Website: lowes
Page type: review-order
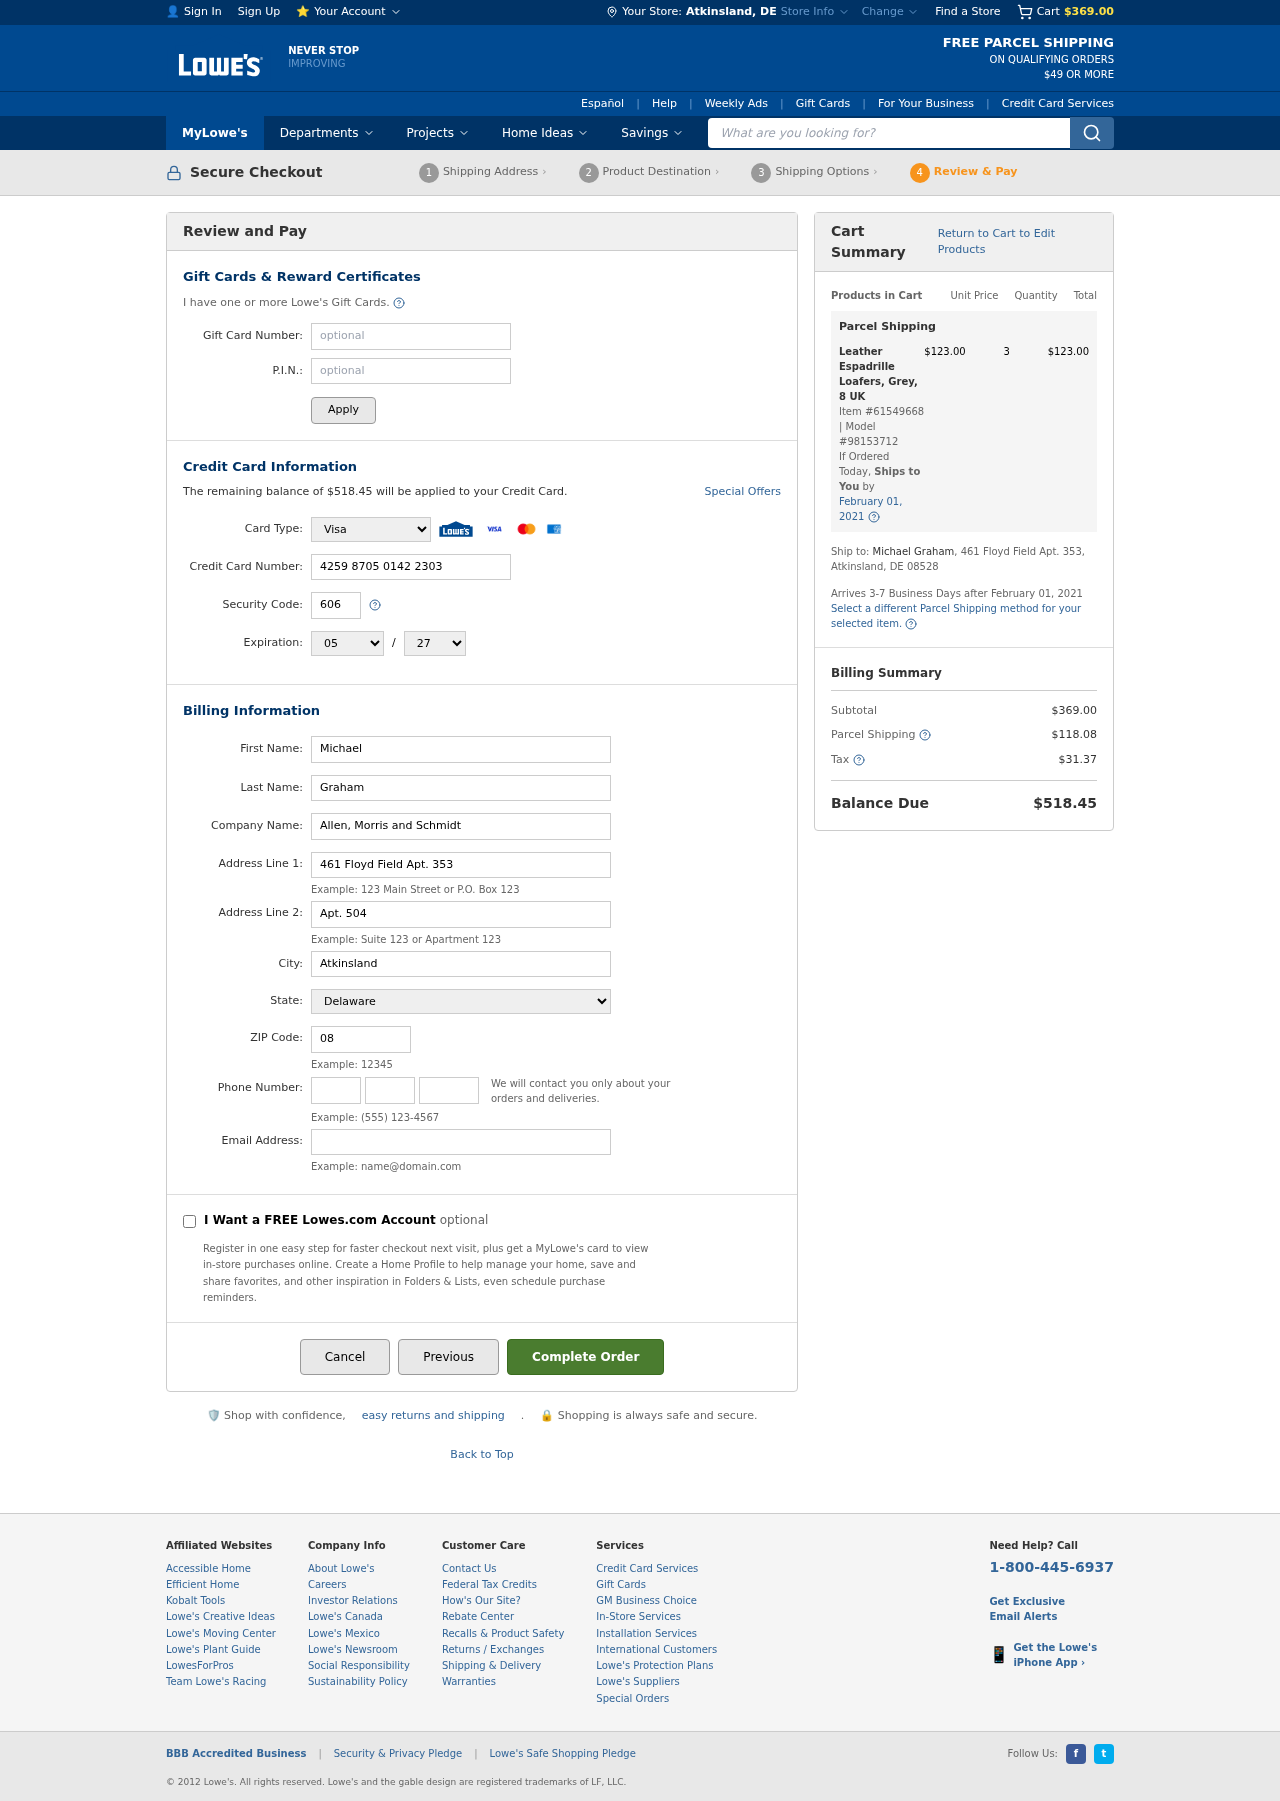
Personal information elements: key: PII_CARD_CVV
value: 606
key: PII_CARD_EXPIRY_MONTH
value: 05
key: PII_CARD_EXPIRY_YEAR
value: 27
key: PII_CARD_NUMBER
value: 4259 8705 0142 2303
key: PII_CARD_TYPE
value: Visa
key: PII_CITY
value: Atkinsland
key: PII_CITY_STATE
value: Atkinsland, DE
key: PII_COMPANY
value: Allen, Morris and Schmidt
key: PII_EMAIL
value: michael_graham@yahoo.com
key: PII_FIRSTNAME
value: Michael
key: PII_LASTNAME
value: Graham
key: PII_PHONE_AREA
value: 382
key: PII_PHONE_PREFIX
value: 314
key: PII_PHONE_SUFFIX
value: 0441
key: PII_POSTCODE
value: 08528
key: PII_STATE
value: Delaware
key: PII_STREET
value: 461 Floyd Field Apt. 353
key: PII_STREET2
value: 461 Floyd Field Apt. 353
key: PII_STREET2
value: Apt. 504
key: PII_FULLNAME2
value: Michael Graham
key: PII_CITY_STATE_ZIP2
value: Atkinsland, DE 08528
Product elements: key: PRODUCT1_NAME
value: Leather Espadrille Loafers, Grey, 8 UK
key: PRODUCT1_PRICE
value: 123
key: PRODUCT1_QUANTITY
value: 3
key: PRODUCT1_ITEM_NUMBER
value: Item #61549668
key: PRODUCT1_MODEL_NUMBER
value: Model #98153712
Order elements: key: ORDER_SUBTOTAL
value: $369.00
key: ORDER_BALANCE_DUE
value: $518.45
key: ORDER_SHIPPING_DATE
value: February 01, 2021
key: ORDER_ITEM_TOTAL
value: $123.00
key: ORDER_SHIPPING_DATE2
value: February 01, 2021
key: ORDER_SHIPPING_COST
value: $118.08
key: ORDER_TAX
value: $31.37
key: ORDER_TOTAL
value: $518.45
Search elements: key: HEADER_SEARCH
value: What are you looking for?